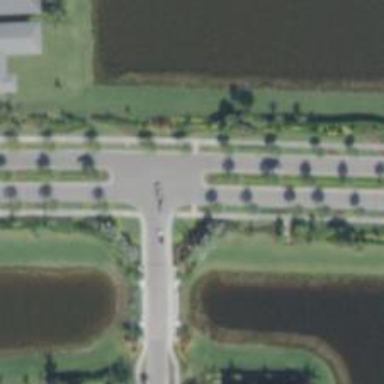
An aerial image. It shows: Unmarked crossing on footway.